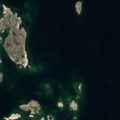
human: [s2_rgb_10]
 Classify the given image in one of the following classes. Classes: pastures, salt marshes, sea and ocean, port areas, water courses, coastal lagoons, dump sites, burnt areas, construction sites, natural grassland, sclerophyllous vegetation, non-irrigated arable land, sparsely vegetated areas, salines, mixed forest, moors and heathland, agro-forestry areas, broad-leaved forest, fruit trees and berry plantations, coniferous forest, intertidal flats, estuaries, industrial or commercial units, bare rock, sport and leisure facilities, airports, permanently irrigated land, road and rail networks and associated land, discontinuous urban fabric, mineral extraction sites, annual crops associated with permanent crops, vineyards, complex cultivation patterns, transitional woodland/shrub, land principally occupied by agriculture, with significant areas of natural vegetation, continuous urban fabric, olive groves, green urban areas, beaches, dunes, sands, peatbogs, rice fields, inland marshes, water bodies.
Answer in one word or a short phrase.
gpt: sea and ocean